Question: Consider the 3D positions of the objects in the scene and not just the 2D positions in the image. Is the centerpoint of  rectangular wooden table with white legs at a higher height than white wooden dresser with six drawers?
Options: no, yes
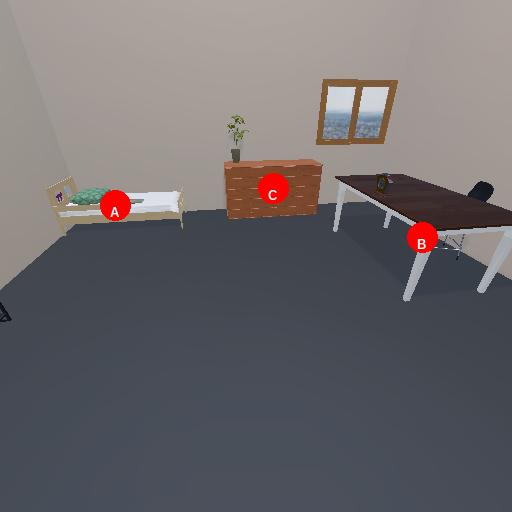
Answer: no